Question: I am a newbie on ajax. I spend hours with "try and error", but unfortunately without success.
I have a form:
'''
<form id="upload" method="post" name="form">
<input class="datepicker" type="text" name="date" value="<?php echo $date_bes; ?>"/>
<input class="chk" name="chk" type="checkbox" value="<?php echo $id_submit; ?>"
<?php if($check == 1){ echo "checked"; }else{ echo "";} ?>/>
<textarea class="remark" name="remark" cols="30" rows="1"><?php echo $remark; ?> </textarea>
<input class="submit" type="image" src="save.jpg"></td>
</form>
'''
Then I my ajax_script.js:
'''
$(document).ready(function() {
$( "#upload" ).on("submit", function() {
var id = $('.chk').val();
var date = $('.datepicker').val();
var chk = $('.chk').prop('checked');
var remark = $('.remark').val();
$.ajax({
type: "POST",
url: "update.php",
data : "{'id':'" + id + "', 'date':'" + date + "', 'chk':'" + chk + "', 'remark':'" + remark + "'}",
success: function (data) {
if(data.success == true)
{
console.log('everything fine');
}
},
error: function(){
console.log('something bad happened');
}
});
});
});
'''
and my update.php
'''
<?php
$id = $_POST['id'];
$date = $_POST['date'];
$chk = $_POST['chk'];
if($chk == true){
$check = 1;
}else{
$check = 0;
}
$remark = $_POST['remark'];
$jahr = substr($date,6,4);
$mon = substr($date,3,2);
$tag = substr($date,0,2);
$date = $jahr.'-'.$mon.'-'.$tag;
echo $id ."<br>".$date."<br>".$chk."<br>".$remark;
require_once('config.php');
$link = mysqli_connect (
MYSQL_HOST,
MYSQL_BENUTZER,
MYSQL_KENNWORT,
MYSQL_DATENBANK
);
if(!$link){
die('Keine Verbindung moglich: ' .mysql_error());
}
$sql = "UPDATE mytable
SET date = '$date', chka ='$chk', remark = '$remark' WHERE id_submits = $id";
$result = mysqli_query( $link, $sql );
echo $sql."<br>";
?>
'''
After push on the bottom, firebug deliver me following:

Can anybody help me - please!
Regards,
Yab86
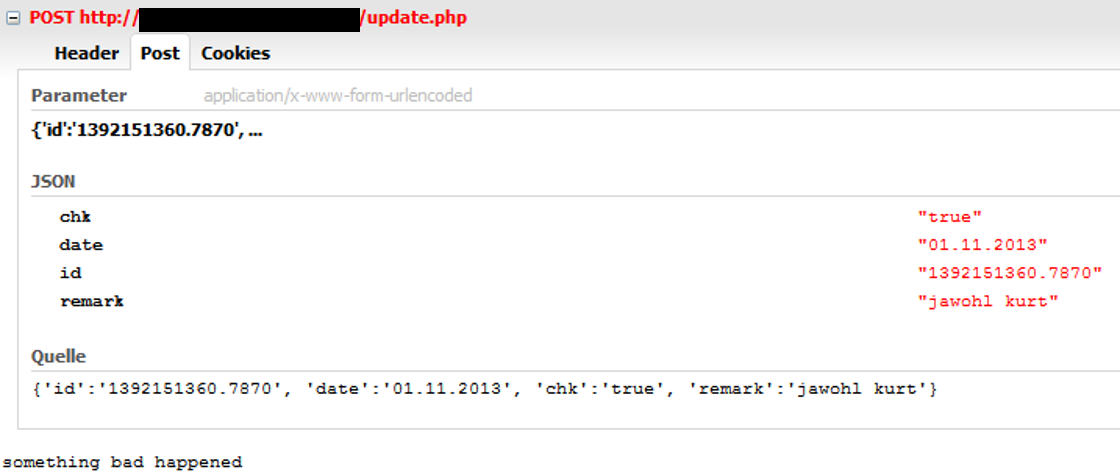
Answer: I think that you do not really need the quotes around the variable in the data section of ajax.
'''
data: {id: id, date: date, chk: chk, remark: remark},
'''